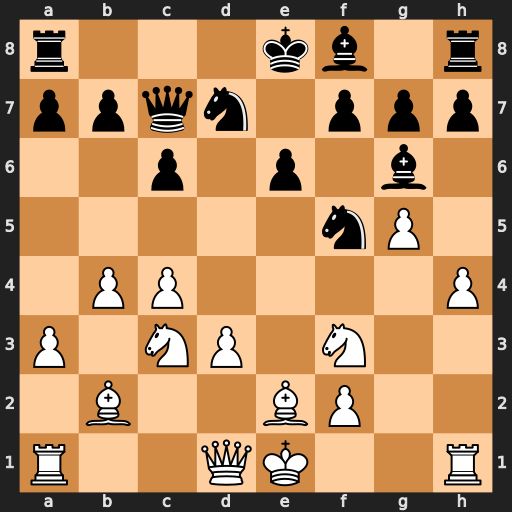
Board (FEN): r3kb1r/ppqn1ppp/2p1p1b1/5nP1/1PP4P/P1NP1N2/1B2BP2/R2QK2R
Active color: w
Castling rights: KQkq
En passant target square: -
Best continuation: h5 Bxh5 Rxh5